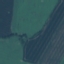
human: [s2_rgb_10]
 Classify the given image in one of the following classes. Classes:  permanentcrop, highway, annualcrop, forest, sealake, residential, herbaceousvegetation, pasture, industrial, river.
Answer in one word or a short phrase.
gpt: AnnualCrop